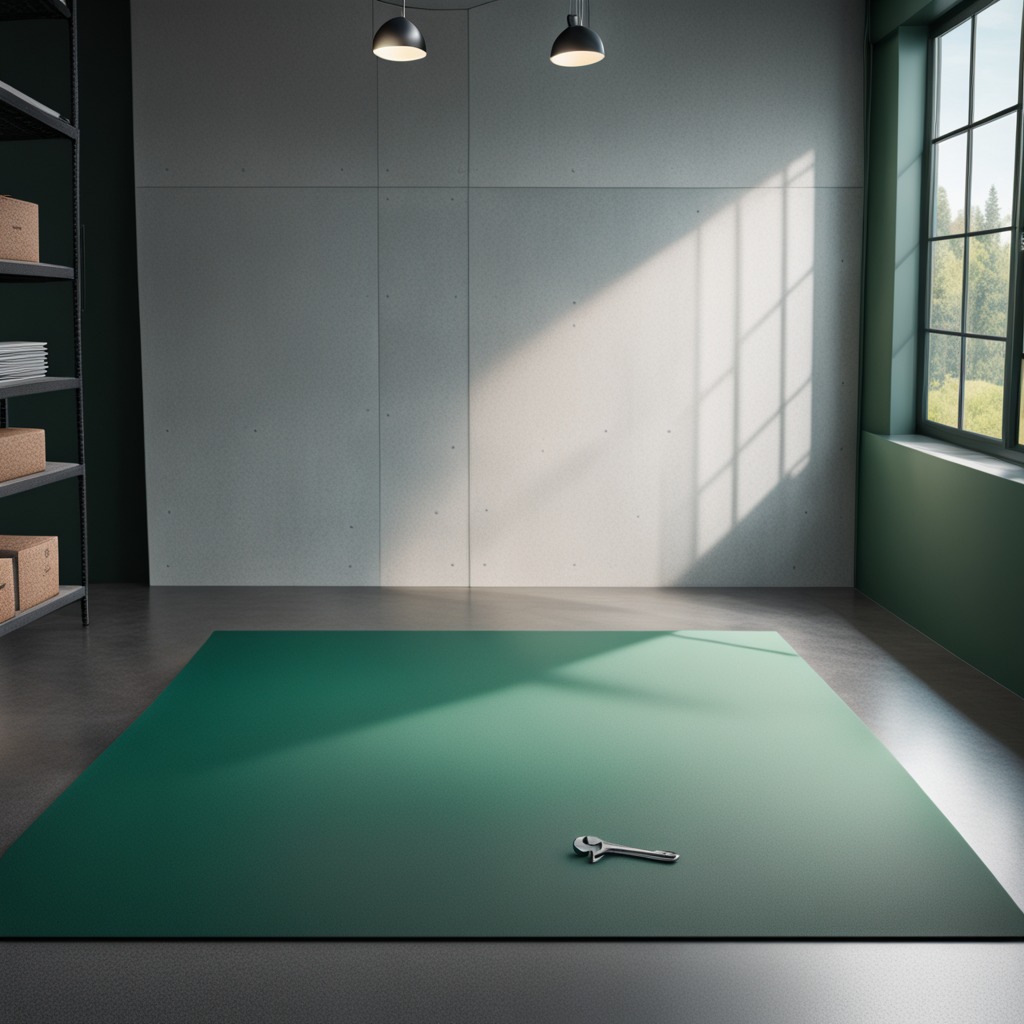
An wrench is lying on the tabletop.